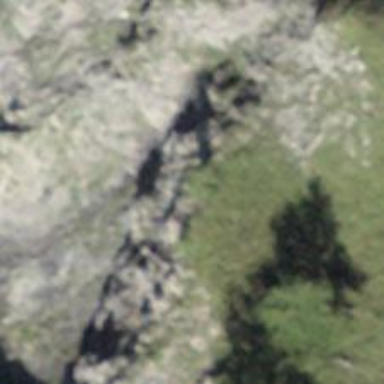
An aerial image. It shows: Natural cliff.